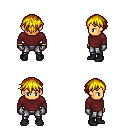
a pixel art fantasy rpg character, male body template, human, tanned skin, maroon long-sleeve shirt, metal pants, blonde short bangs hairstyle, metal gloves, black shoes, four views (front, back, left, right), 2x2 character sprite sheet, small pixel art, hard edges, no anti-aliasing